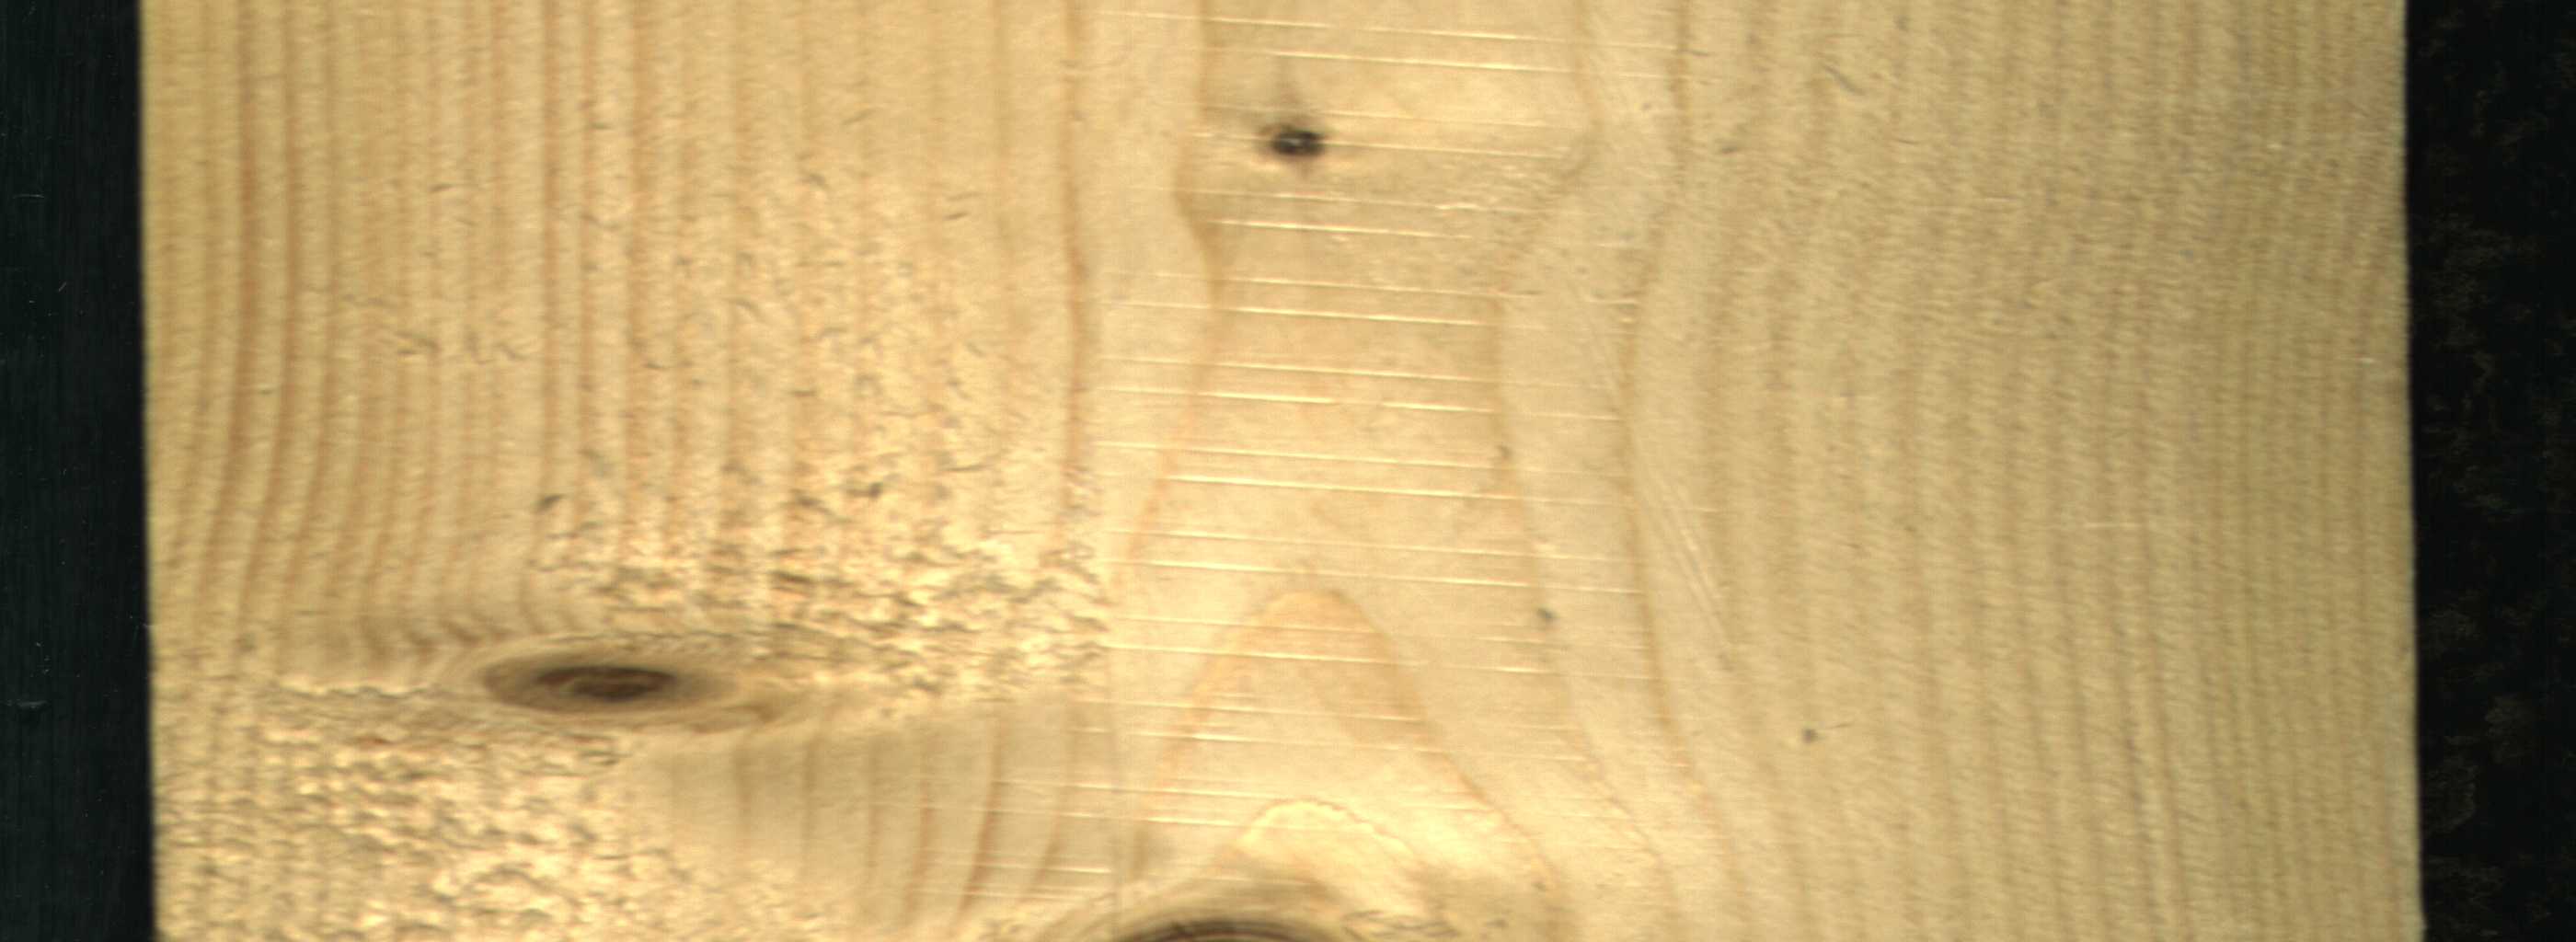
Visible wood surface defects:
Dead_Knot
Live_Knot
Live_Knot